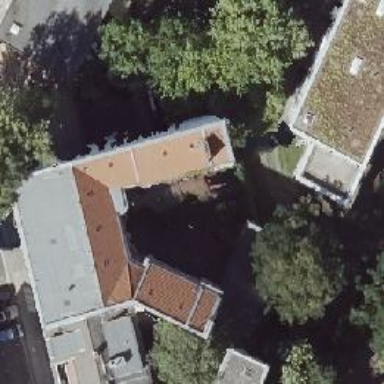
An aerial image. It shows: Residential building with skillion roof made of roof tiles.